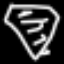
Label: diamond